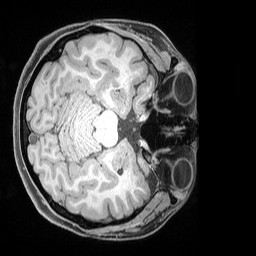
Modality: T1w
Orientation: axial
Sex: male
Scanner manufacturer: siemens
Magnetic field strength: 3 T
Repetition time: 2.53 s
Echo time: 0.00169 s